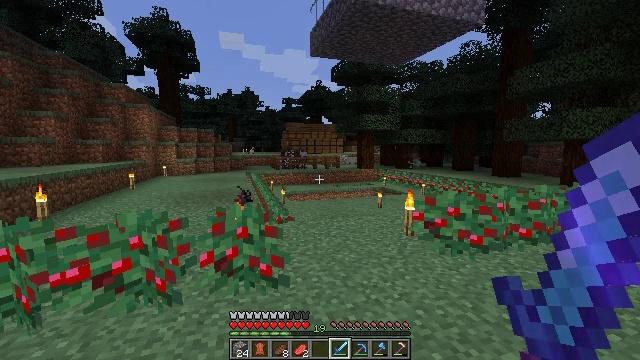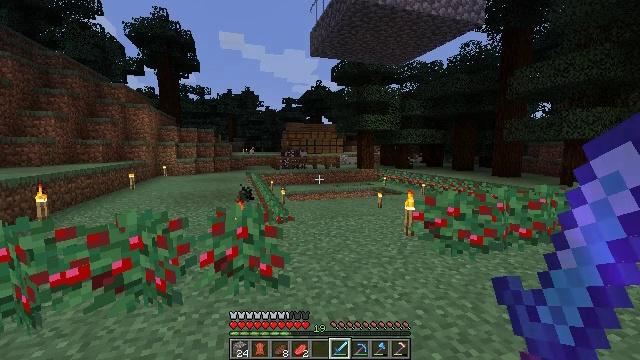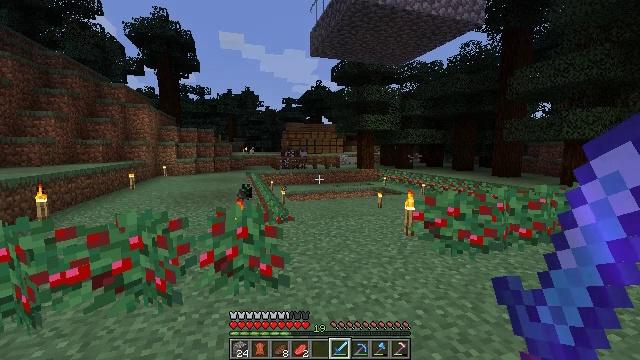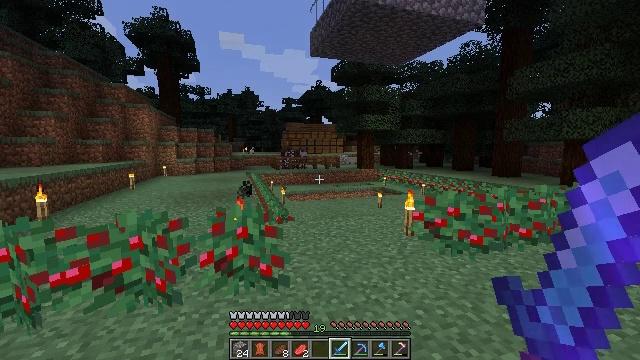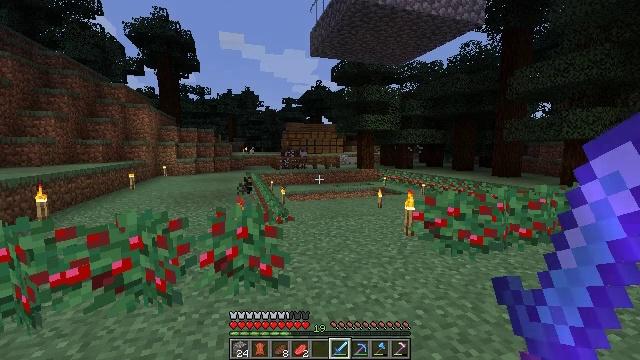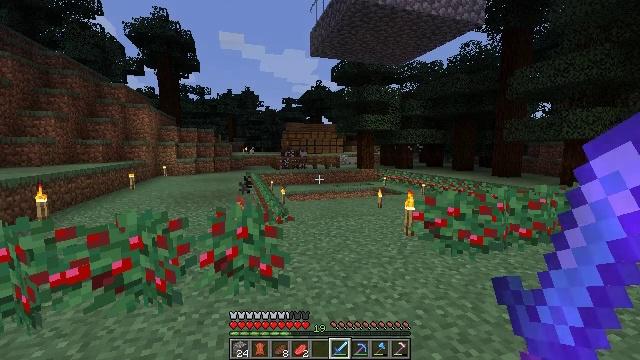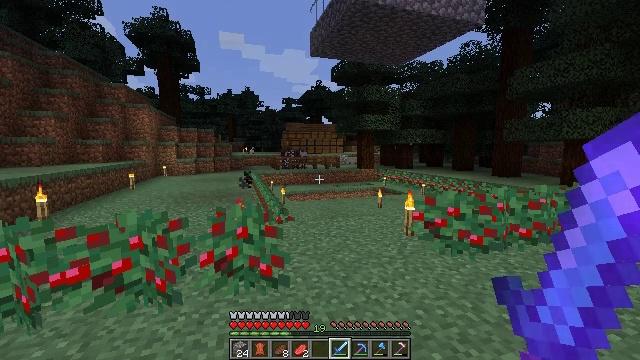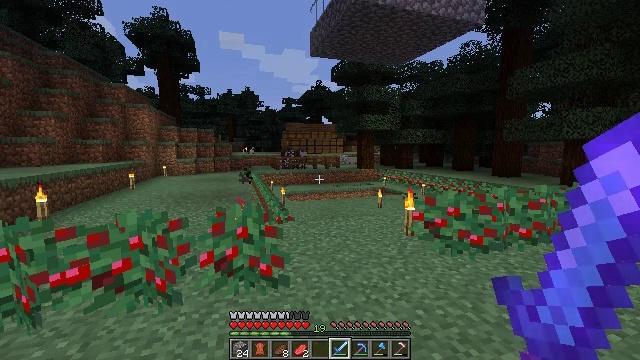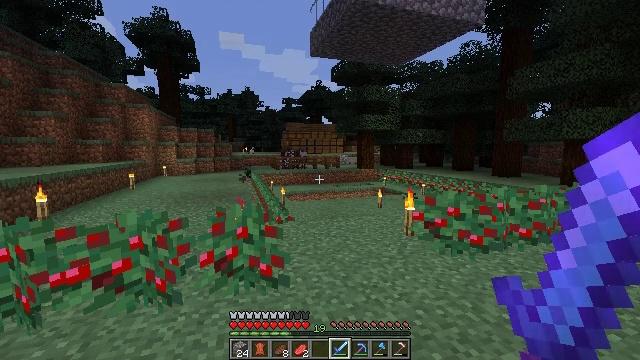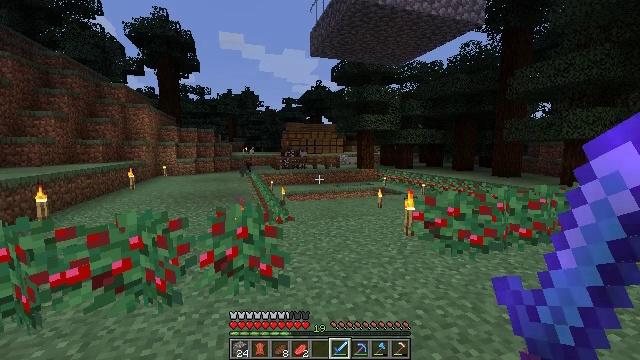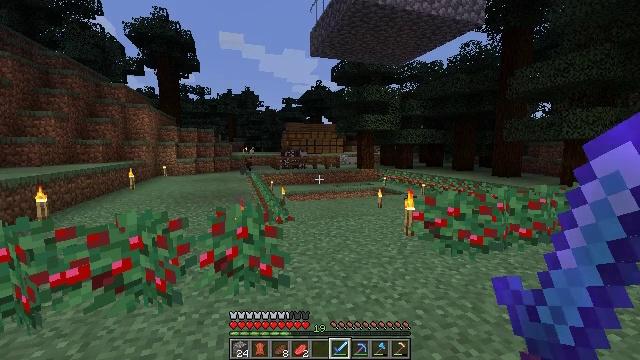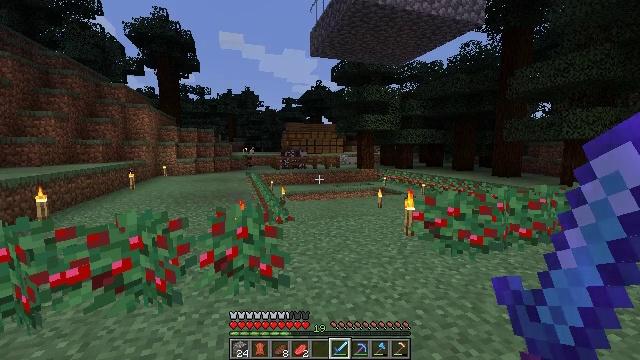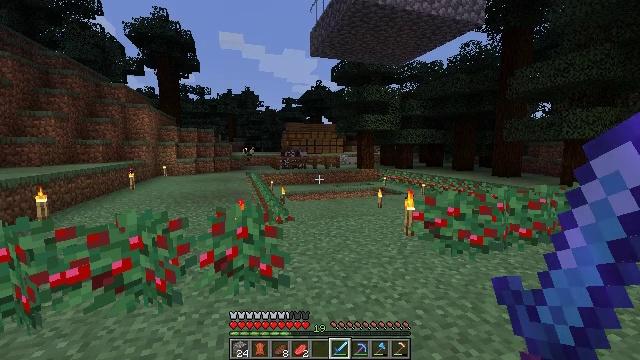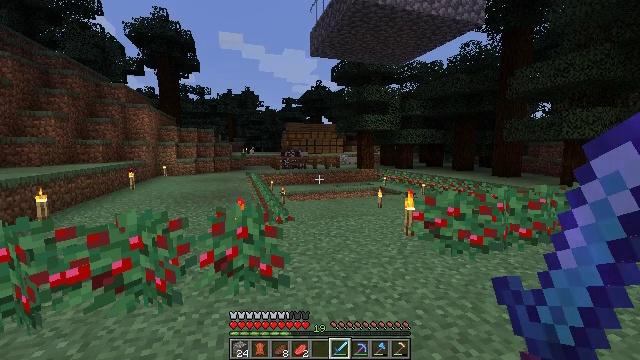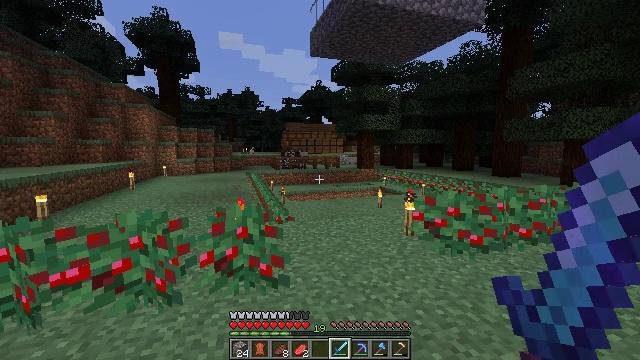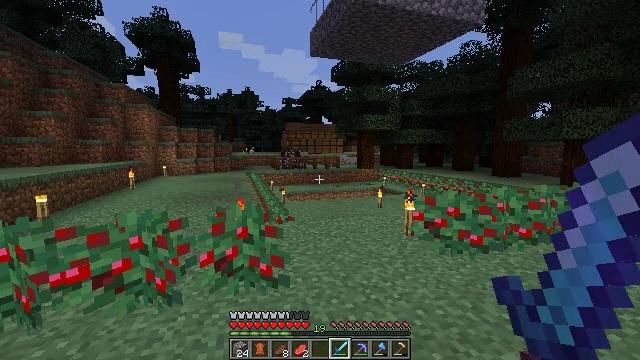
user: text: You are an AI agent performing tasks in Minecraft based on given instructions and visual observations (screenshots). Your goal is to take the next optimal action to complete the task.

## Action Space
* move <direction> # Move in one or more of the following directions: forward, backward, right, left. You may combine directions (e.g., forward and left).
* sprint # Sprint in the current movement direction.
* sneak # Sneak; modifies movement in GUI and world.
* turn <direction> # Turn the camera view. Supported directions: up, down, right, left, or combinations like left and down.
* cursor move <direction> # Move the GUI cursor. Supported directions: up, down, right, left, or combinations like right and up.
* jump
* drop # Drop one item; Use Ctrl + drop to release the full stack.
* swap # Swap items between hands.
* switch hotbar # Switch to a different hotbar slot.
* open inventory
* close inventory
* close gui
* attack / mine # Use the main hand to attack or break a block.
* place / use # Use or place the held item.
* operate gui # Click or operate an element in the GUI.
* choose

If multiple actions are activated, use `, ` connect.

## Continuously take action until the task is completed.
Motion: motion action
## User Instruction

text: Get wheat from the farmland.
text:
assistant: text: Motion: no_op
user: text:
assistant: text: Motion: no_op
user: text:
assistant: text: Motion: no_op
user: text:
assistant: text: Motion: no_op
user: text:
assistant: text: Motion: no_op
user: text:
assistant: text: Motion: no_op
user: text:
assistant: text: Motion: no_op
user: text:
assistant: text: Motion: no_op
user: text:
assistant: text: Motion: no_op
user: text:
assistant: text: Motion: no_op
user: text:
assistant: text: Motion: no_op
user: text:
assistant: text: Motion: no_op
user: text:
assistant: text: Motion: no_op
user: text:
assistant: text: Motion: no_op
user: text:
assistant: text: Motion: no_op
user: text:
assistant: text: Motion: no_op
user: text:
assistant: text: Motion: no_op
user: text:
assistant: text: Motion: no_op
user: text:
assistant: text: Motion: no_op
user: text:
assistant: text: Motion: no_op
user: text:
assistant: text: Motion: no_op
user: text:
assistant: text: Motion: no_op
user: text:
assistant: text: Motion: no_op
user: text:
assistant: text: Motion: no_op
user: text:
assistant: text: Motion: no_op
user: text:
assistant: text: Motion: no_op
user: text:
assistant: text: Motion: no_op
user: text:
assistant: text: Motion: no_op
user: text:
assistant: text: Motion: no_op
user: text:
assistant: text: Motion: no_op